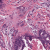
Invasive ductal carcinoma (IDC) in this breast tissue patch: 1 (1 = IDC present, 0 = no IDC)